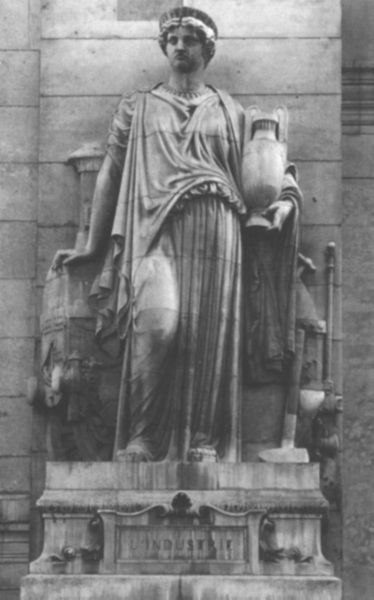
Titel: Allegorie der Industrie
Künstler: Elias Robert
Standort: Paris, Gare d’Austerlitz (EU - F - Ile-de-France)
Schlagwörter: frau, stützen, säule, sockel, stein, gewand, amphore, krug, skulptur, statue, vase, industrie, datum, plastik, podest, gefäß, antike, herrscher, rom, hammer, griechisch, basis, urne, römisch, siegeskranz, indu6